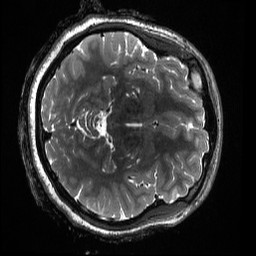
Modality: T2w
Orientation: axial
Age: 18
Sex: female